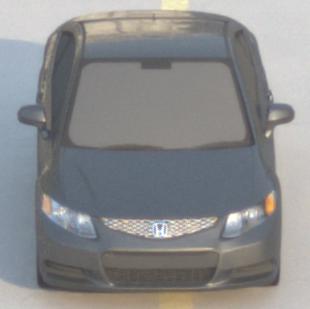
Make: Honda
Model: Civic Limousine 1.8
Detailed model: Civic (IX) Limousine
Model produced from: 2014/05
Model produced until: 2017/06
Doors: 4
Color: gray
Road condition: dry road
Daytime: sunrise or sunset
Contrast: medium contrast